Field crop: maize
Growth stage: 2
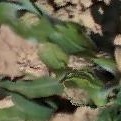
Species: maize